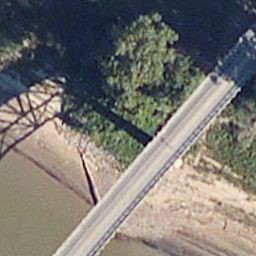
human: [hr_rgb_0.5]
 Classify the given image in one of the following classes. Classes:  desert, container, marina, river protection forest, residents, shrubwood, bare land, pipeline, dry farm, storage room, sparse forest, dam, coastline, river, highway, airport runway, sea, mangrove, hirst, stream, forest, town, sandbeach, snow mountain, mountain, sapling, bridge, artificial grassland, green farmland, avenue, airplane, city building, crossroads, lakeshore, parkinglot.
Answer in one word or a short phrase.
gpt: bridge